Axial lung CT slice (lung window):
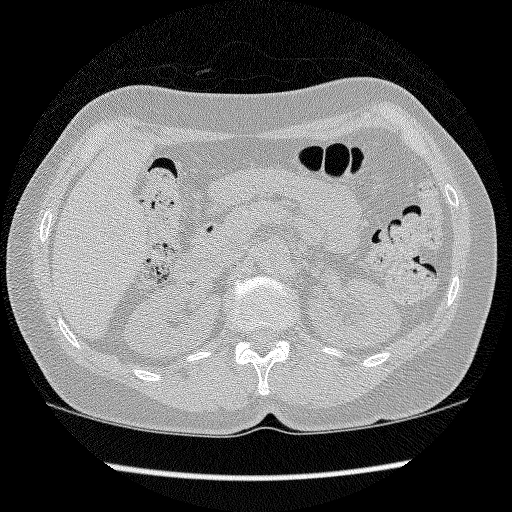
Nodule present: no